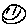
Label: smiley face